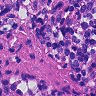
Metastatic tissue present: no